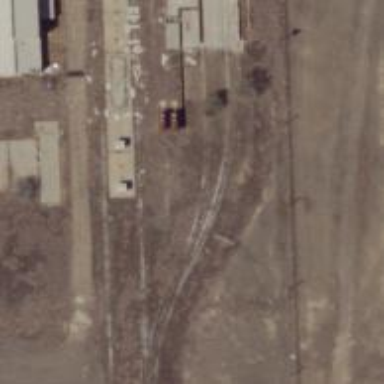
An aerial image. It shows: Disused railway spur.